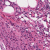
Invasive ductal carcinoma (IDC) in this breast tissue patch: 0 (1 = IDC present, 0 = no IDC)